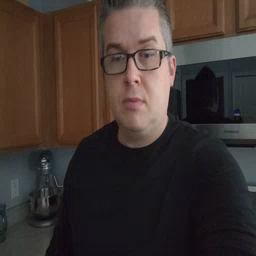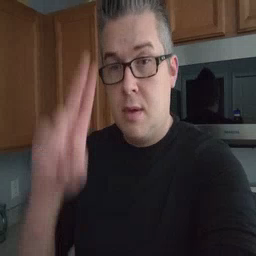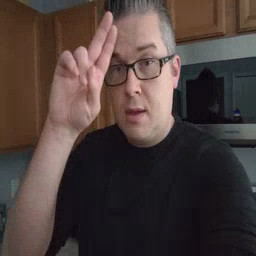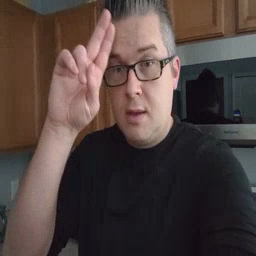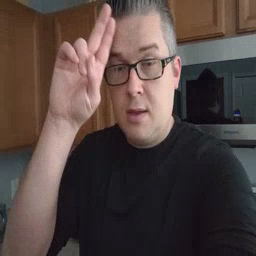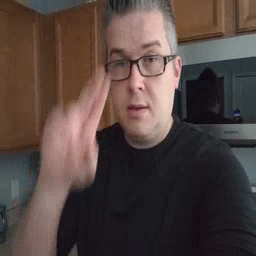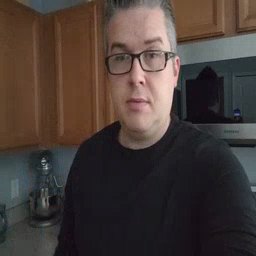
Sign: uncle